Interaction volume radius: 10 \u00c5
Interaction volume height: 25 \u00c5
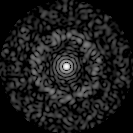
Disorder parameter: 0.8403